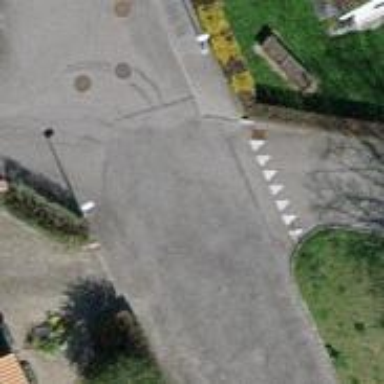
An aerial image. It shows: Residential road with asphalt surface and sidewalk on the left.